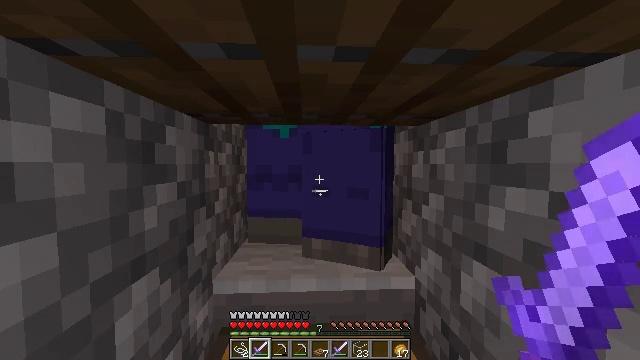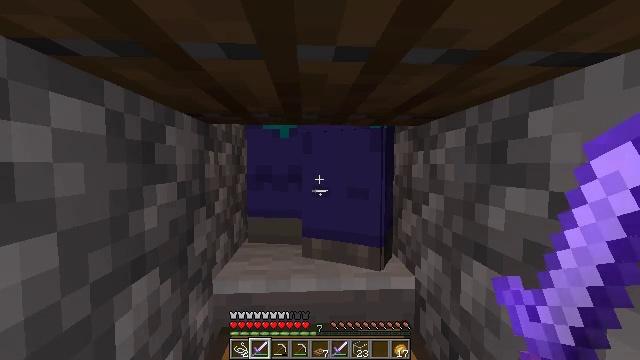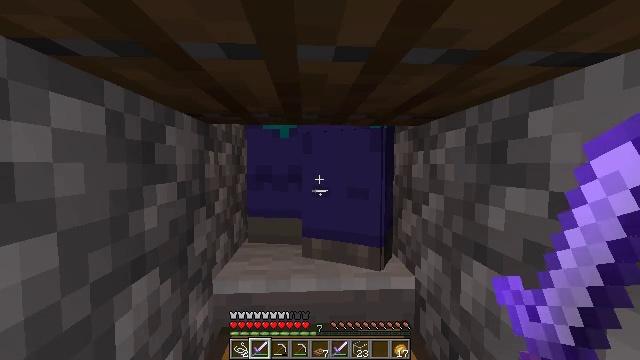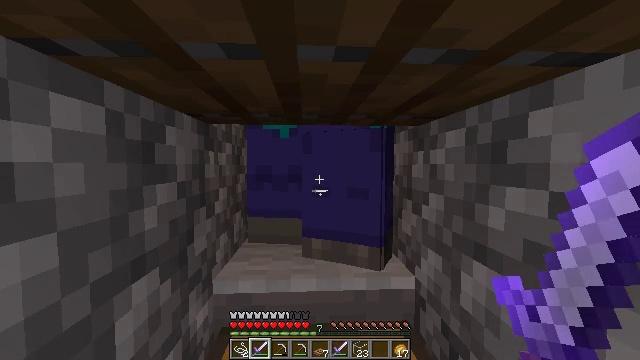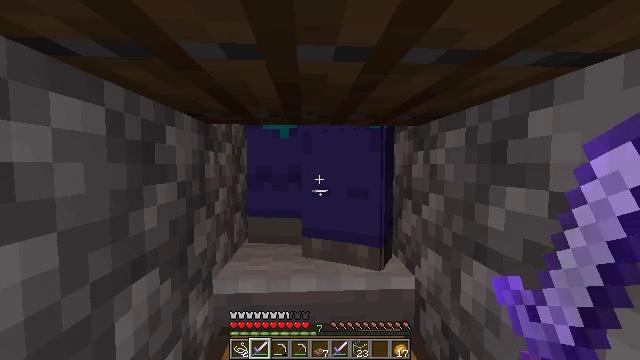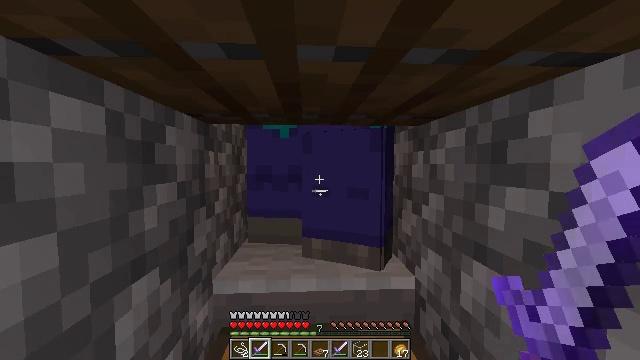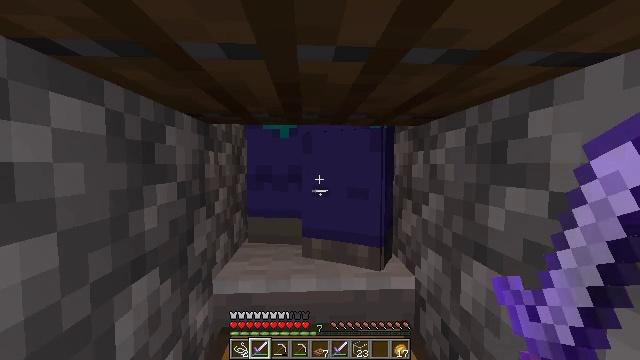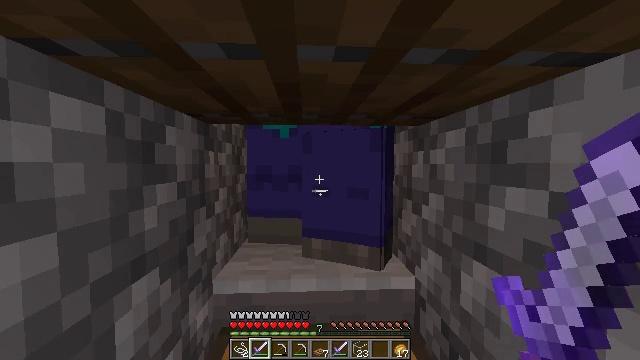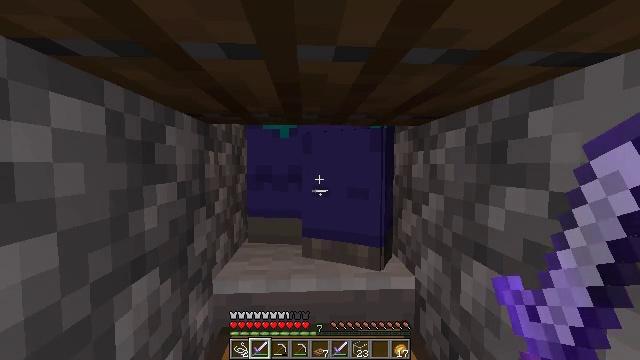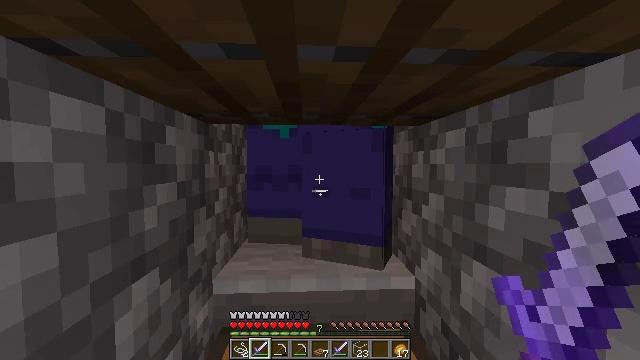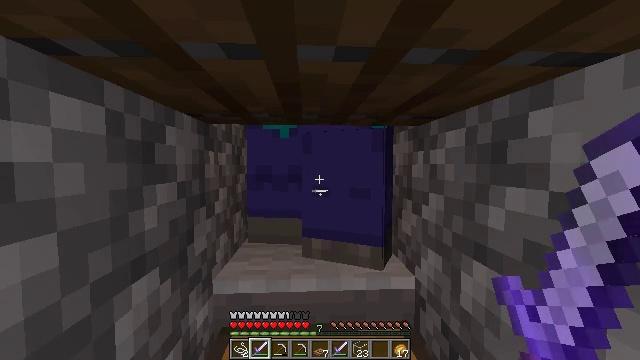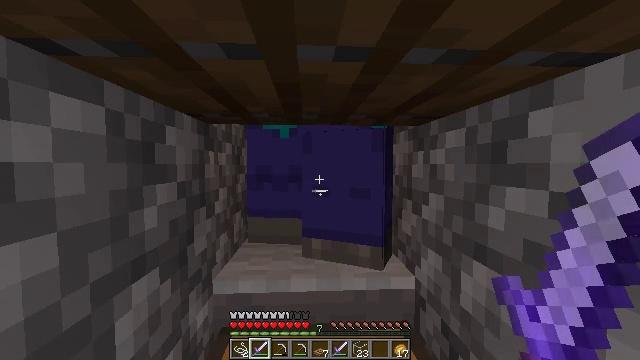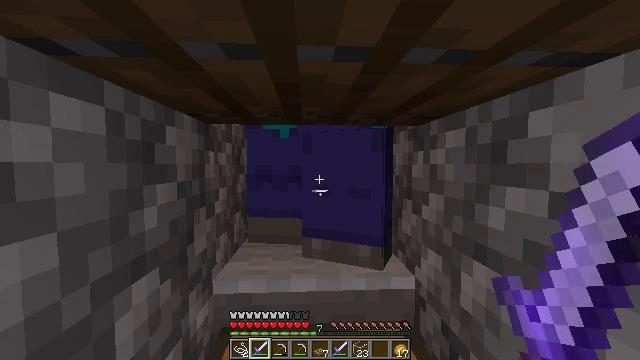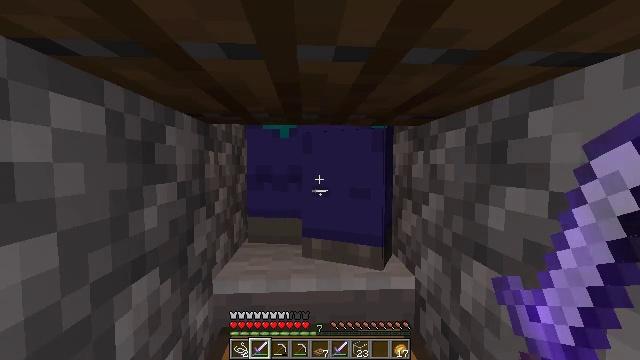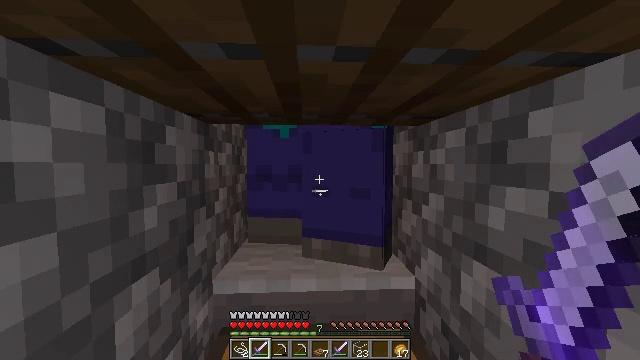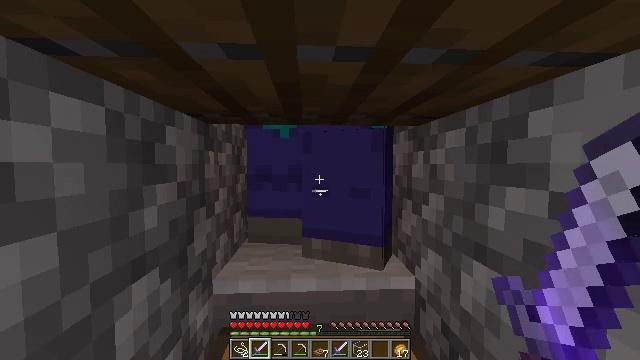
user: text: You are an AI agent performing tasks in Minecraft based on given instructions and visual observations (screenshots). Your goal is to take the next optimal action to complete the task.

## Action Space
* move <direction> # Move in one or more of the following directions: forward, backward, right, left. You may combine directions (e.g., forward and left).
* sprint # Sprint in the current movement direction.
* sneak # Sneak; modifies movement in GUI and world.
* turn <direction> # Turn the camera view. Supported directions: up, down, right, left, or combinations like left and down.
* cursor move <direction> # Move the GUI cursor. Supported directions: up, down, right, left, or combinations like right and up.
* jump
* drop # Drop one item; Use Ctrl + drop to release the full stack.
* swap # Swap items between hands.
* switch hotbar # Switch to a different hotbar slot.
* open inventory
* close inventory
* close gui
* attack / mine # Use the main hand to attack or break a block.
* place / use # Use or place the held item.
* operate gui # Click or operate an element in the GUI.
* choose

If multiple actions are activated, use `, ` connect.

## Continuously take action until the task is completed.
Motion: motion action
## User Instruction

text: Hunt the zombie.
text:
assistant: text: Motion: no_op
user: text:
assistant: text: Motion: no_op
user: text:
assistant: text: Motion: no_op
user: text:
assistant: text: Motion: no_op
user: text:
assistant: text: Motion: no_op
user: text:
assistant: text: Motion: no_op
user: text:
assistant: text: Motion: no_op
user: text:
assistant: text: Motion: no_op
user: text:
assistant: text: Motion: no_op
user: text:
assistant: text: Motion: no_op
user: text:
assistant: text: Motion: no_op
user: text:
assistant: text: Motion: no_op
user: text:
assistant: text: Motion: no_op
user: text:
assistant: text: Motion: no_op
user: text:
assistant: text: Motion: no_op
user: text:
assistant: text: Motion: no_op
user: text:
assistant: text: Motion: no_op
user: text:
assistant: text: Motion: no_op
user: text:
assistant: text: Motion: no_op
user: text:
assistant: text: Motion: no_op
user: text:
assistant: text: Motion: no_op
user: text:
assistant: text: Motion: no_op
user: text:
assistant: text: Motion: no_op
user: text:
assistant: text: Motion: no_op
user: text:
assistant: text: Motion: no_op
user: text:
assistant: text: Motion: no_op
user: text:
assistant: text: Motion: no_op
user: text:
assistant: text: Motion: no_op
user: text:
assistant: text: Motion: no_op
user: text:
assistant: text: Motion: no_op